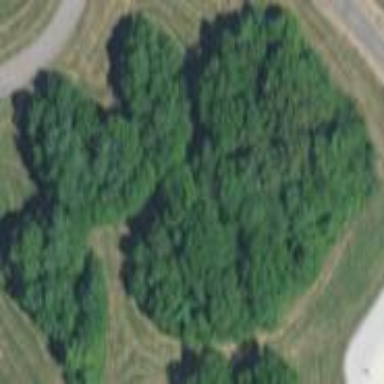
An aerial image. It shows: Beautiful woodland area.